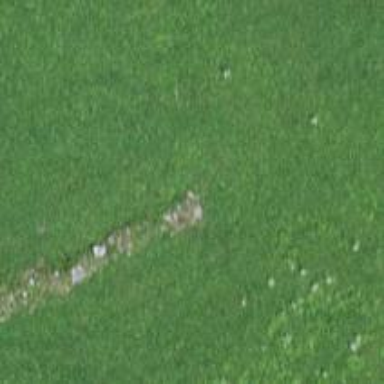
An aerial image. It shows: Dry stone wall barrier.